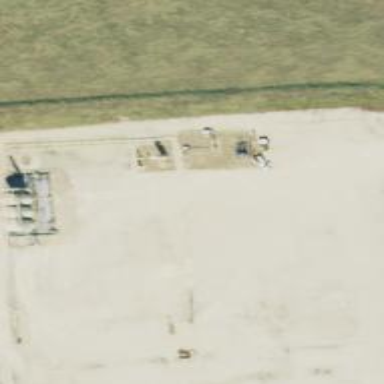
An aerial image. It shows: Industrial area used for fracking.